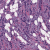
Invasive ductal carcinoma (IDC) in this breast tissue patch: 1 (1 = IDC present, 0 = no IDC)